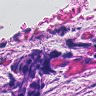
Metastatic tissue present: yes